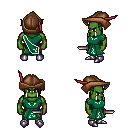
a pixel art fantasy rpg character, male body template, orc, green skin, sash dress, white pants, brown long mohawk hairstyle, leather cap, metal boots, dagger, four views (front, back, left, right), 2x2 character sprite sheet, small pixel art, hard edges, no anti-aliasing